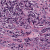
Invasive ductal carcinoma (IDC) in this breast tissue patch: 1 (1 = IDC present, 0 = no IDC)